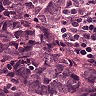
Metastatic tissue present: yes